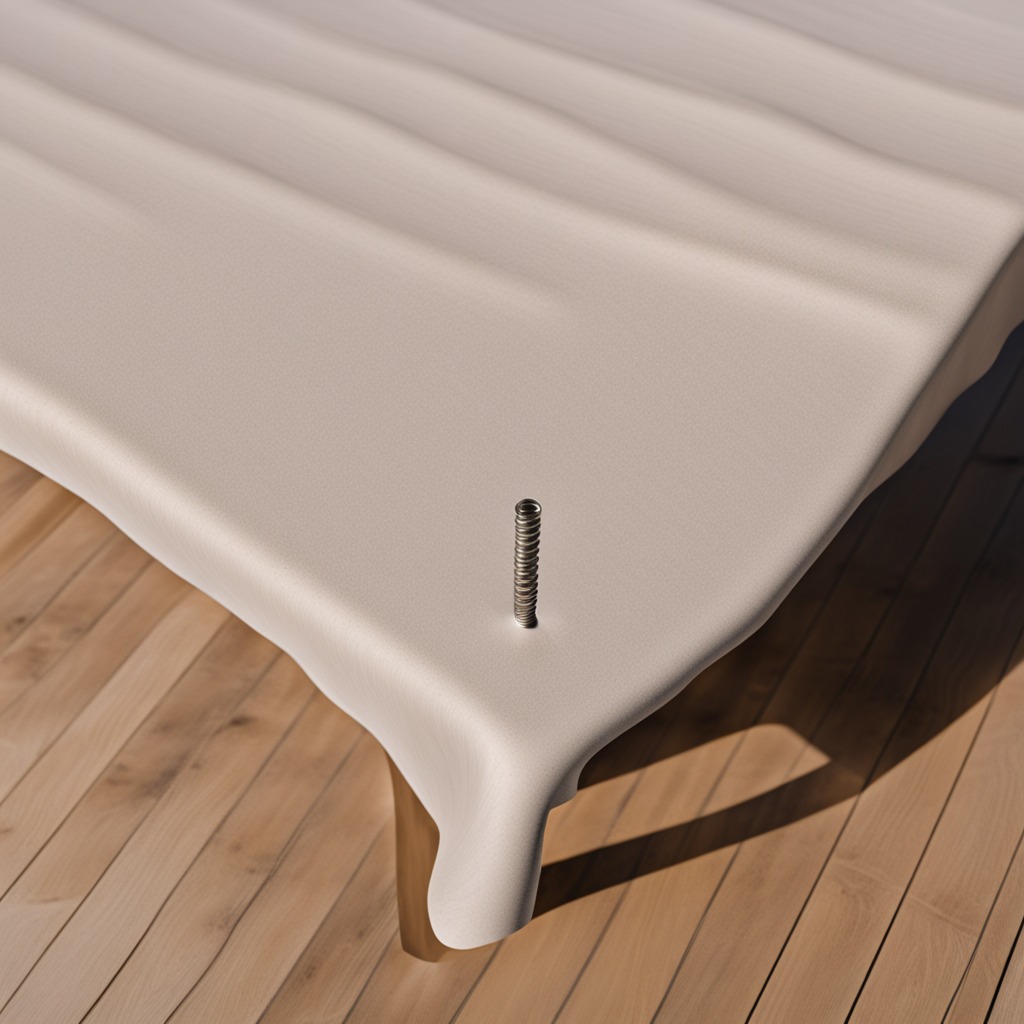
A coiled metal spring is lying on a wooden table.